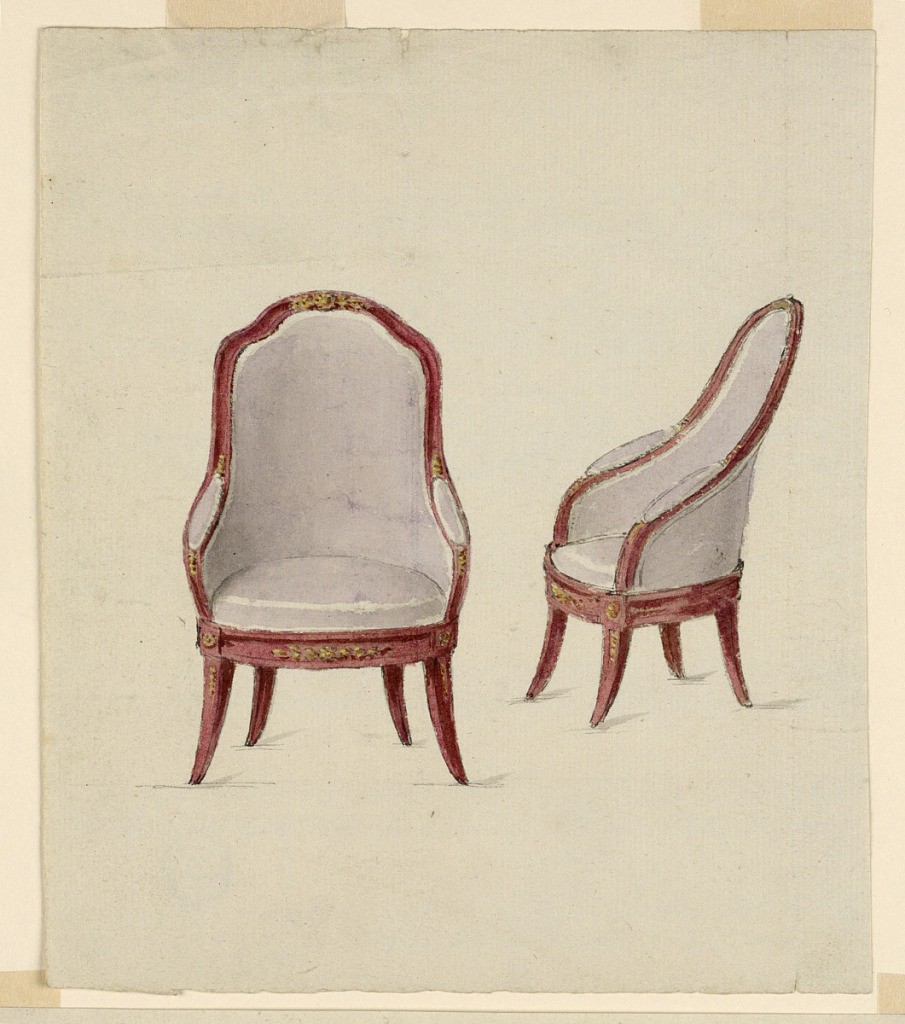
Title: Design for an Armchair
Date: late 18th century
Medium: Pen and ink, brush and watercolor on paper
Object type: Drawing
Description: Vertical rectangle. Design for an armchair shown from the front at left and obliquely from the left side at right. More detailed version of the design in 1901-39-1506. The seat, the back, and parts of the arms are upholstered in lilac. The arms and the frame of the back are devised as one curved moulding. Some gilded mountings on chair frame.